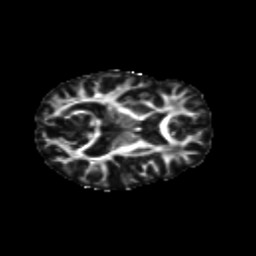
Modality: FA
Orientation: axial
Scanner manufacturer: siemens
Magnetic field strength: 3 T
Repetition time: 9.2 s
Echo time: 0.084 s